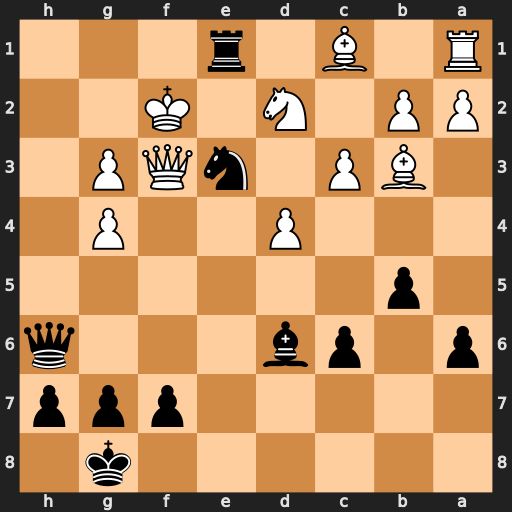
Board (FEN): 6k1/5ppp/p1pb3q/1p6/3P2P1/1BP1nQP1/PP1N1K2/R1B1r3
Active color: b
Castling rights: -
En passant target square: -
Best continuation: Qh2+ Kxe1 Bxg3+ Qxg3 Qxg3+